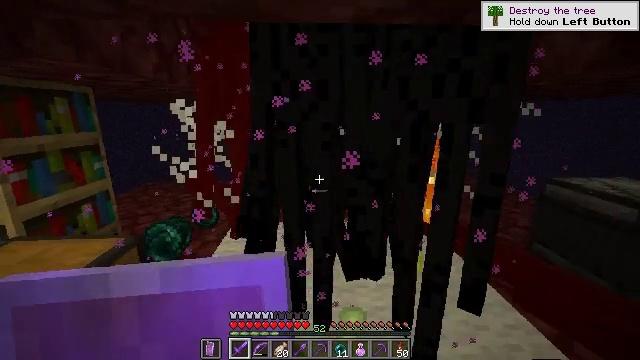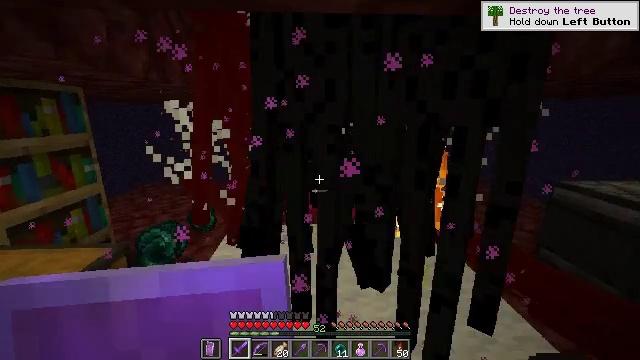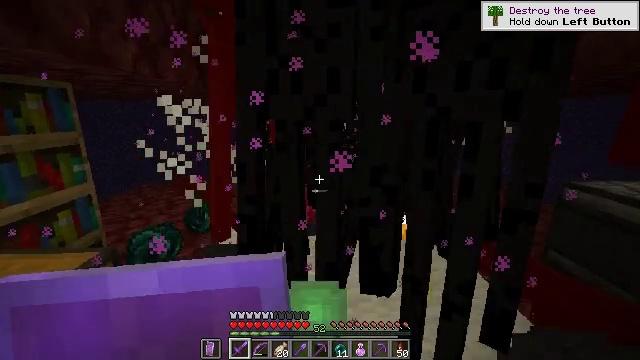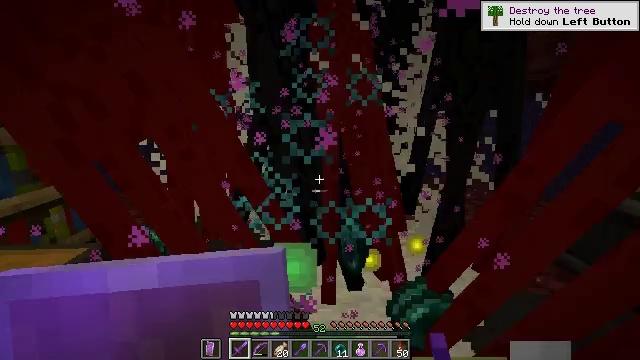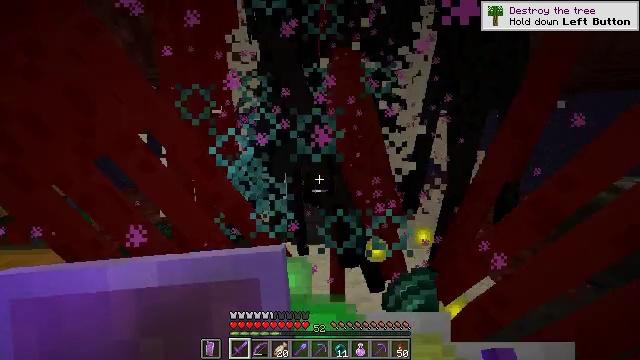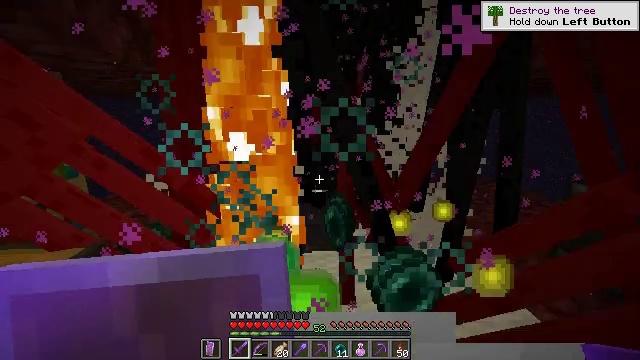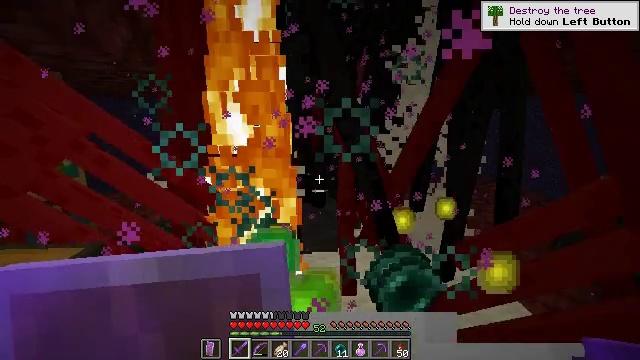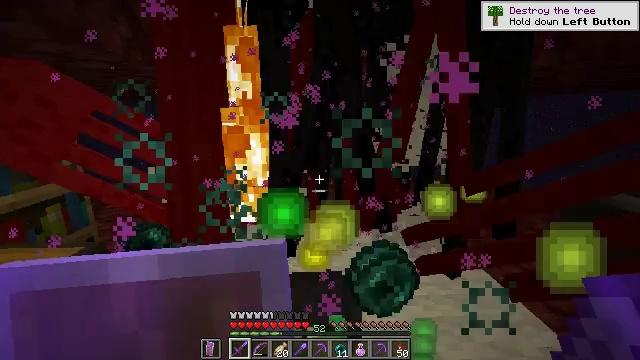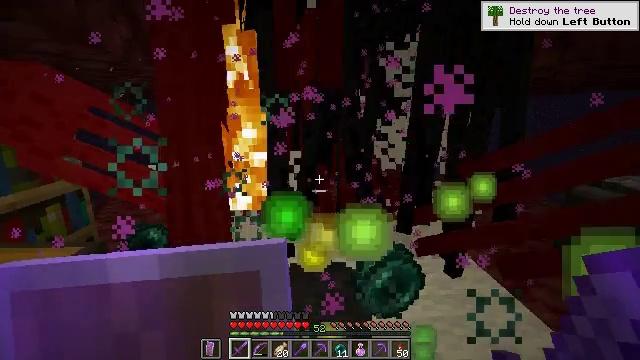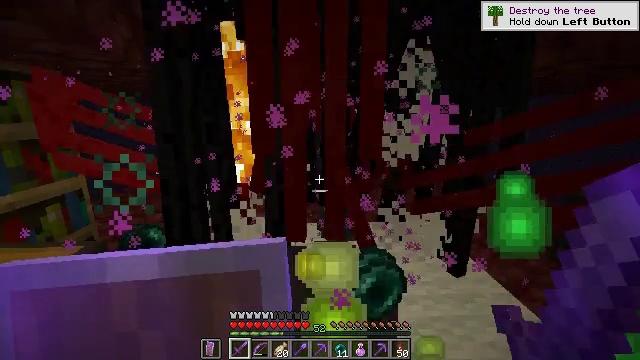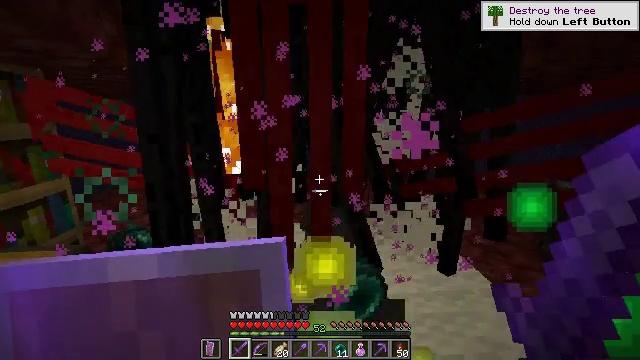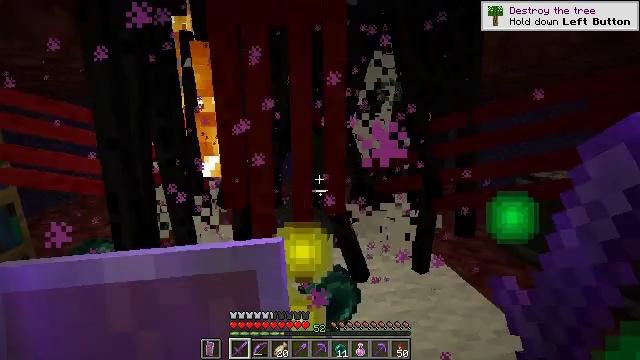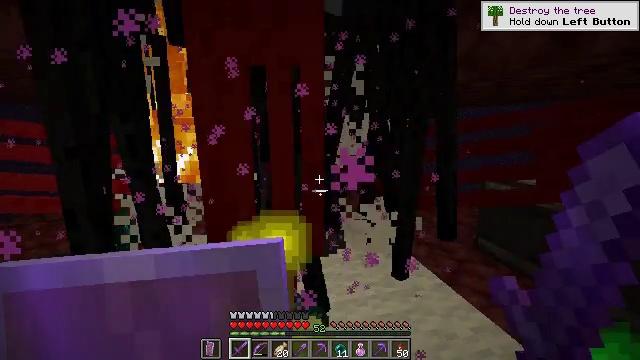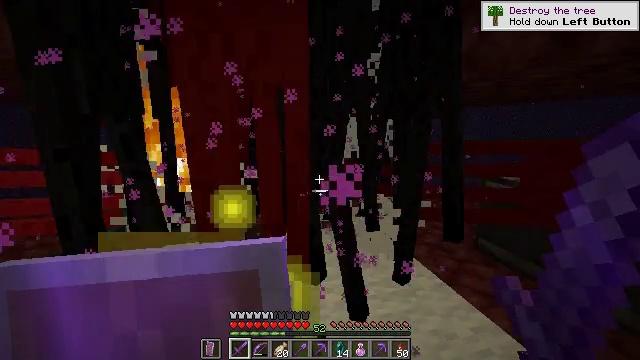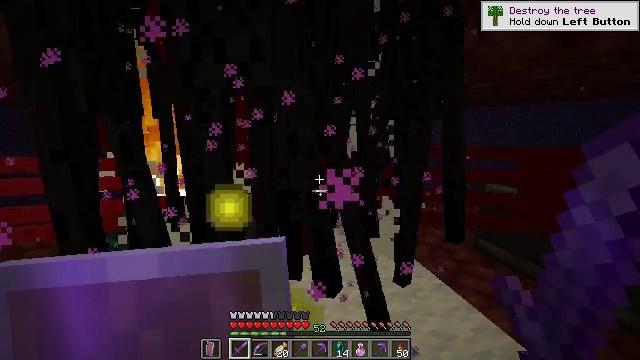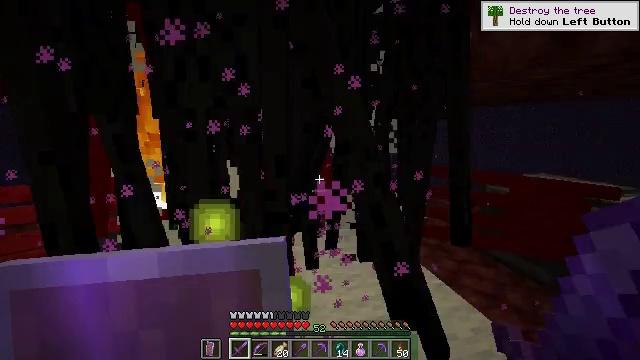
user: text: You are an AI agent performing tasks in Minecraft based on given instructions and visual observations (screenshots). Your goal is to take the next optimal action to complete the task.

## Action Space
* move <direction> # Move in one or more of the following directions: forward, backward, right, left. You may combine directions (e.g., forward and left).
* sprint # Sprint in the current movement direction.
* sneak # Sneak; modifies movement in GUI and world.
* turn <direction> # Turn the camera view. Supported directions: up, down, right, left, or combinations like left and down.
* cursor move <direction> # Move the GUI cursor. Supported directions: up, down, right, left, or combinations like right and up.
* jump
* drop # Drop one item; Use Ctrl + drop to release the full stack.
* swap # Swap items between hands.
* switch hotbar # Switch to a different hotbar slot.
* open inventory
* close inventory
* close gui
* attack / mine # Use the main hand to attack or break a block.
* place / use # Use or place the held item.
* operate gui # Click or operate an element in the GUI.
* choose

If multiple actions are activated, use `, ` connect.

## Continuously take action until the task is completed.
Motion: motion action
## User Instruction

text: Kill an enderman.
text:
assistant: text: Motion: attack / mine
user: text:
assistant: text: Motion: no_op
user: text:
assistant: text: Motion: no_op
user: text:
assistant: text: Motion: no_op
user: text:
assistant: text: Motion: no_op
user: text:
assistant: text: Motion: no_op
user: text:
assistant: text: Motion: no_op
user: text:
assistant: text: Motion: no_op
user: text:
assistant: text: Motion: no_op
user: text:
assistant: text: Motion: turn right
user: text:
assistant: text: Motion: turn right
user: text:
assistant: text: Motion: turn right and up
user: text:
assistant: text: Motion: no_op
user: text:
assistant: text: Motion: no_op
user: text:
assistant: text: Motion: attack / mine
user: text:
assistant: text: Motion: attack / mine
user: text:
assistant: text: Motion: attack / mine
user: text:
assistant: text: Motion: turn left and down, attack / mine
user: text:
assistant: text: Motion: attack / mine
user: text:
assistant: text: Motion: no_op
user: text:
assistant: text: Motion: no_op
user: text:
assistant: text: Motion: no_op
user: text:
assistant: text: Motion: no_op
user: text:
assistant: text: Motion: no_op
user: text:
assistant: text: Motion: no_op
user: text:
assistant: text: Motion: no_op
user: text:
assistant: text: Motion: no_op
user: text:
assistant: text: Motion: no_op
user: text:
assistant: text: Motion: turn left
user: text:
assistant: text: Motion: no_op